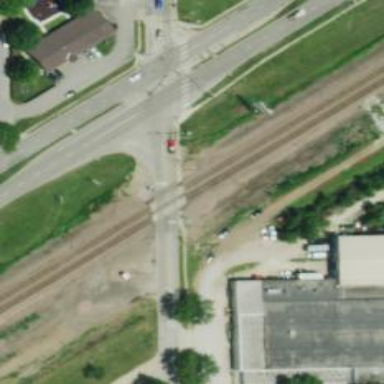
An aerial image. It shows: Railway crossing.